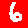
Digit: 6